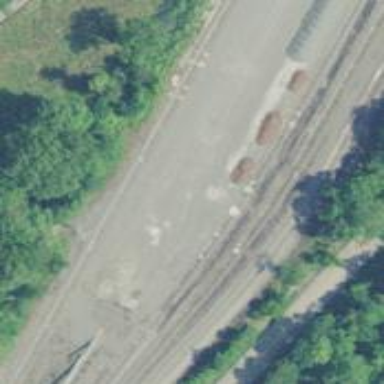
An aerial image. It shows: Railway yard used for servicing trains.